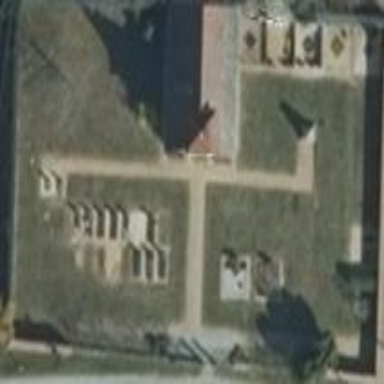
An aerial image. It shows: Cemetery.